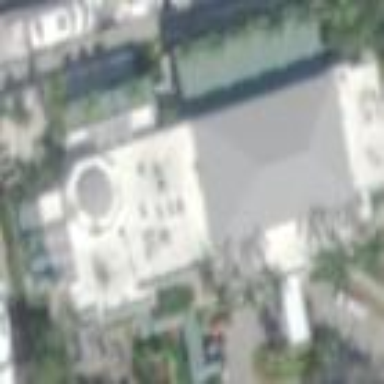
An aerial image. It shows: Building.